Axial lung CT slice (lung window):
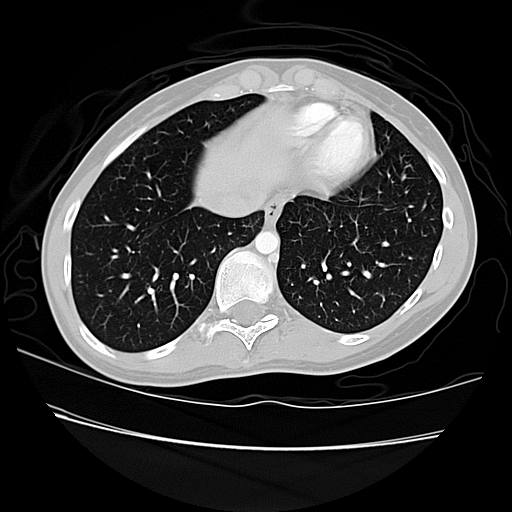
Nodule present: no